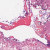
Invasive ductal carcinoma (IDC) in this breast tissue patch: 0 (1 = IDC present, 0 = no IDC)